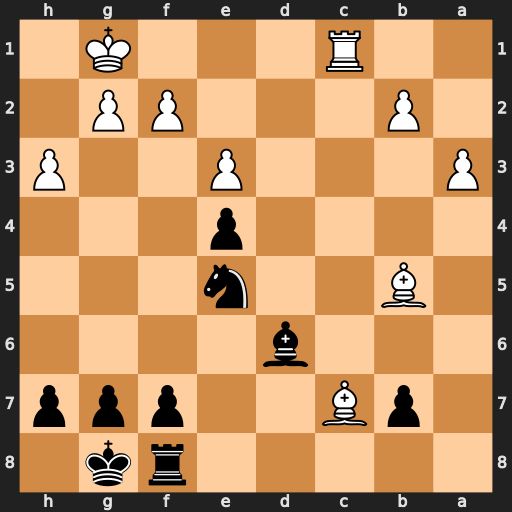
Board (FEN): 5rk1/1pB2ppp/3b4/1B2n3/4p3/P3P2P/1P3PP1/2R3K1
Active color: b
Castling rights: -
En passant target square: -
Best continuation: Rc8 Rd1 Bxc7